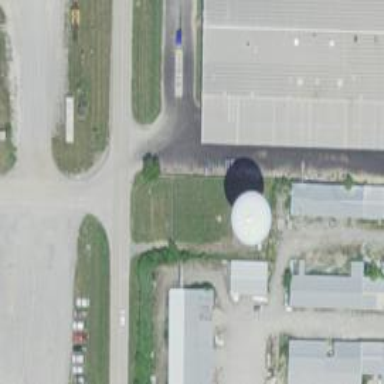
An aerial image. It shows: Water tower that is man-made.